Question: Occasionally I get these errors occurring:
'''
An invalid character was found in the mail header: ''
'''
which didn't make any sense, upon investigation it seems there's some invisible character in there.
I know which user this is, so I select them from the DB:
'''
select email from user where email = 'their@address.com'
'''
the user's email appears as 'their@address.com', but copying it into a text editor, shows a wierd leading char:

So why does the sql equality operator match, when it isnt the same string? because its some invisible char?
'''
FF FE 0E 20
'''
the offending bytes are:
'''
E2 80 8E
'''
What is this crazyness, how did it get there?
How can I prevent this in future, and how can I clean my database (as there are a few of these)
These are the relevant headers from when the user was created:
'''
Content-Type: application/x-www-form-urlencoded
Accept: application/json, text/javascript, */*; q=0.01
Accept-Charset: ISO-8859-1,utf-8;q=0.7,*;q=0.3
Accept-Encoding: gzip,deflate,sdch
Accept-Language: en-US,en;q=0.8
'''
Thanks
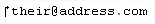
Answer: The bytes FF FE are U+FEFF BYTE ORDER MARK in UTF-16BE encoding, and 0E 20 are U+200E LEFT-TO-RIGHT MARK in the same encoding. At the start of a file, they are harmless, at least if the content is in a left-to-right writing system, like the Latin alphabet.
I cannot make a guess on their origin, especially since I didn't quite get what file is being discussed and how it was created (from a form post? from the database? some other way? how?).